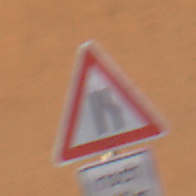
Verkehrszeichen: EinseitigVerengteFahrbahnRechts
Zusatzzeichen unten: LaengeEinerStrecke3
Umgebung: Outdoor, Urban
Tageszeit: Midday
Wetter: Overcast
Licht: Natural
Jahreszeit: NotSpecified
Kontrast: LowContrast